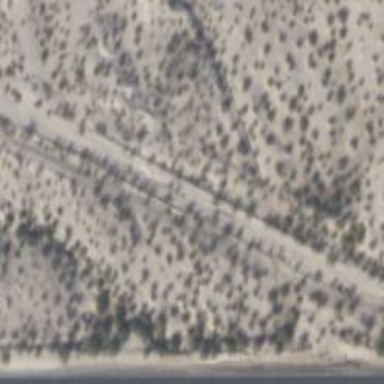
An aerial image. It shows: Track road.